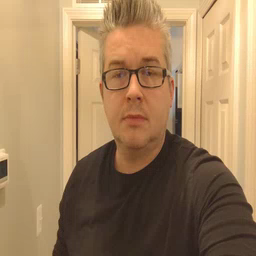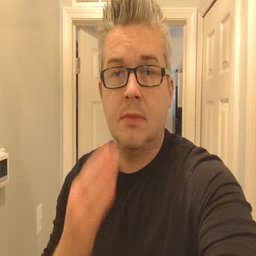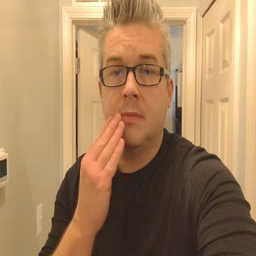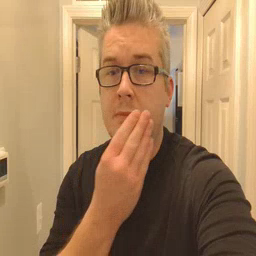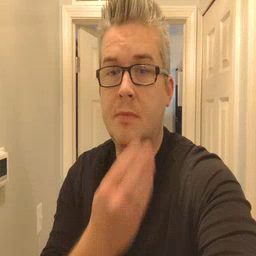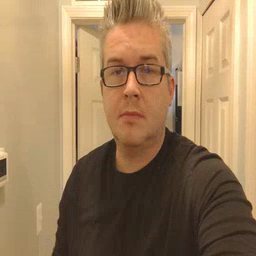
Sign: napkin